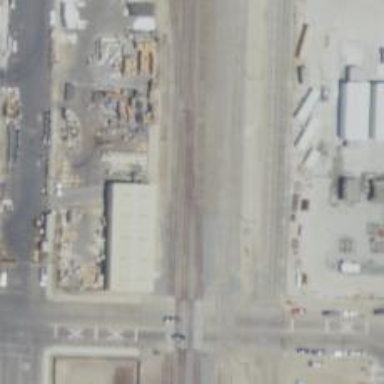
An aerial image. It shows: Railway siding for service.